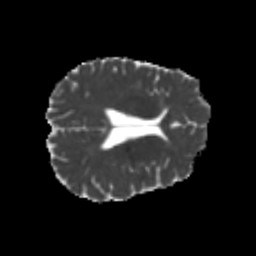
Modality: MD
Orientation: axial
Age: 25
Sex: male
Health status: healthy
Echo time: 0.074 s